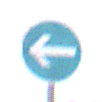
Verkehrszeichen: VorgeschriebeneFahrtrichtungHierLinks
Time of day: Midday
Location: Outdoor (Nature)
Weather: PartlyCloudy
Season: NotSpecified
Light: Natural